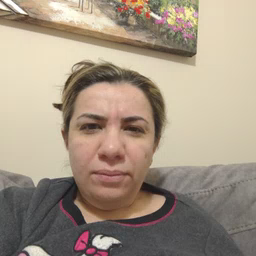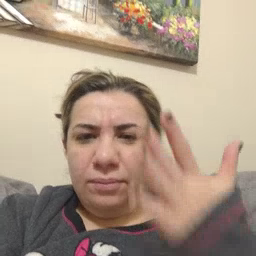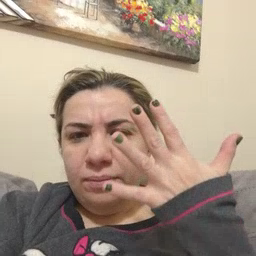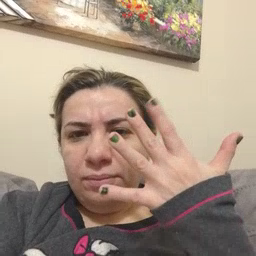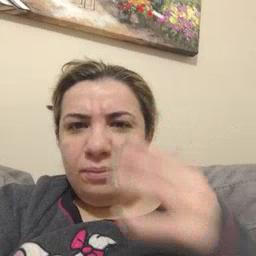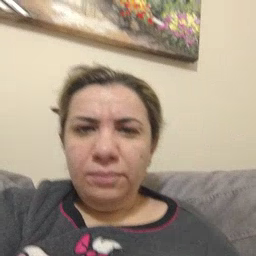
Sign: finger